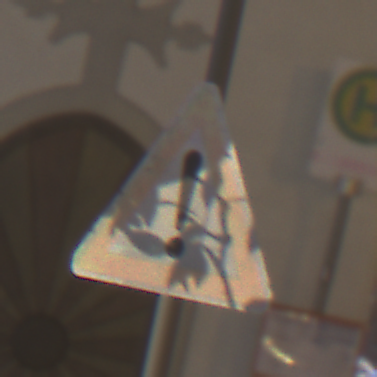
Verkehrszeichen: Gefahrenstelle
Umgebung: Outdoor, Urban
Tageszeit: Night
Wetter: Overcast
Licht: Artificial
Jahreszeit: Winter
Kontrast: MediumContrast